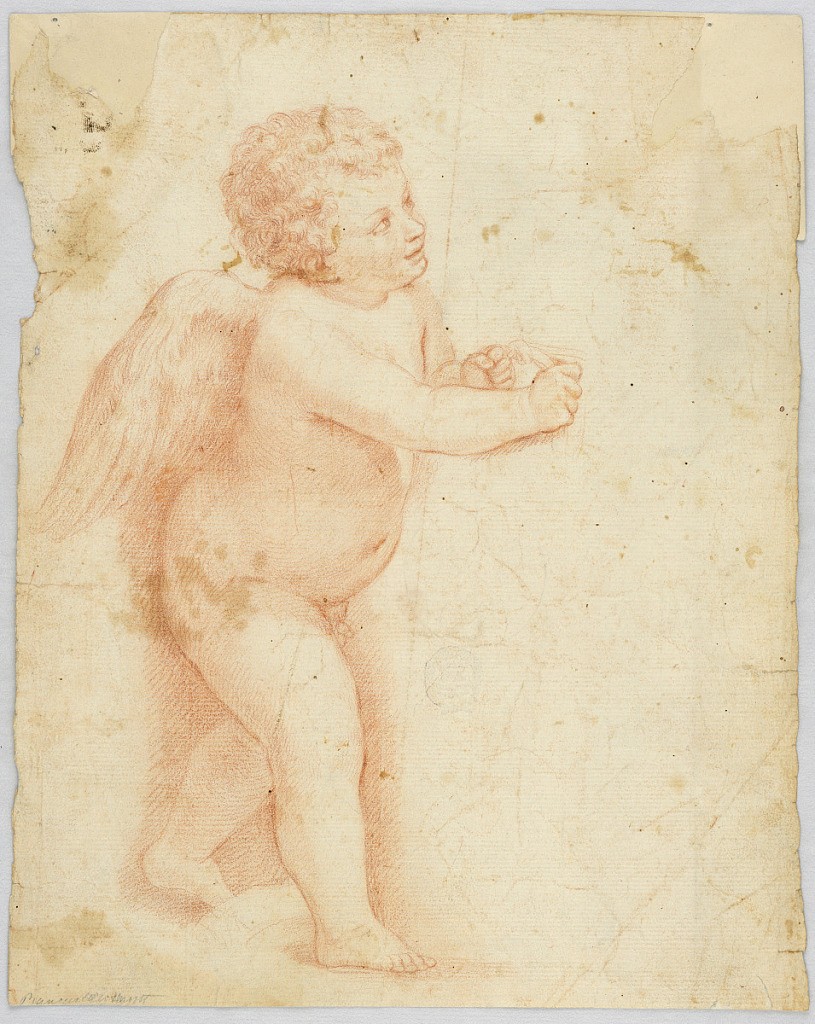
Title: Putto Making a Knot
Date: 1700–1750
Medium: Red chalk on paper
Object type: Drawing
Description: Winged putto turning towards the right and looking upward while making a knot.  Depicted in three quarter profile.